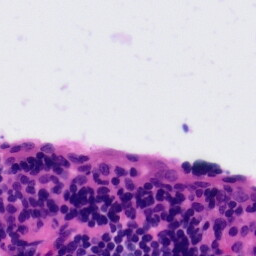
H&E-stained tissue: Tonsil